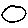
Label: moon